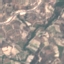
Land use / land cover: PermanentCrop